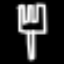
Label: fork